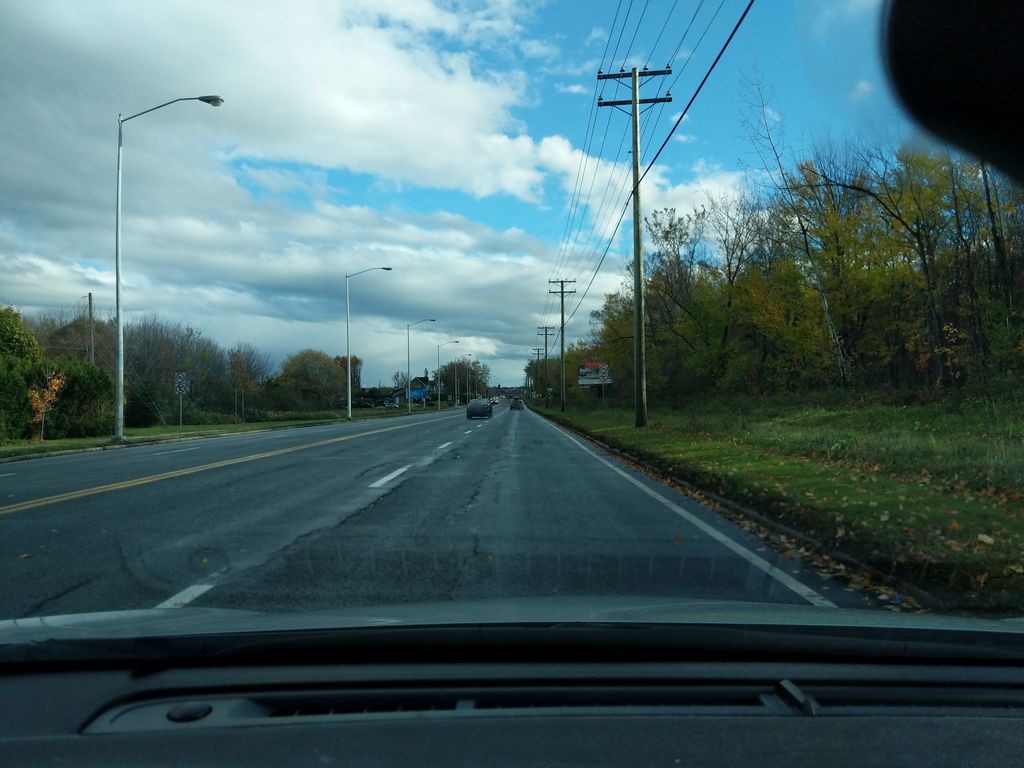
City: quebec_city